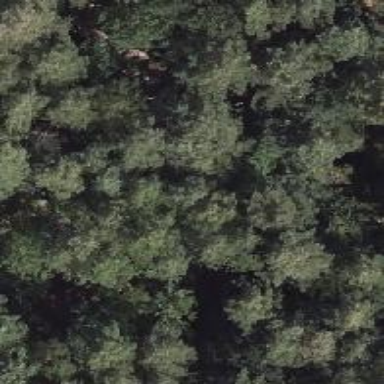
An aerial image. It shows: Section of forest.